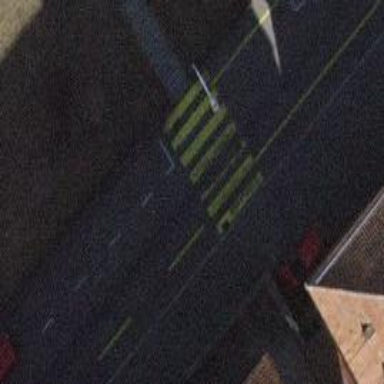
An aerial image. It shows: Zebra crossing on the road.